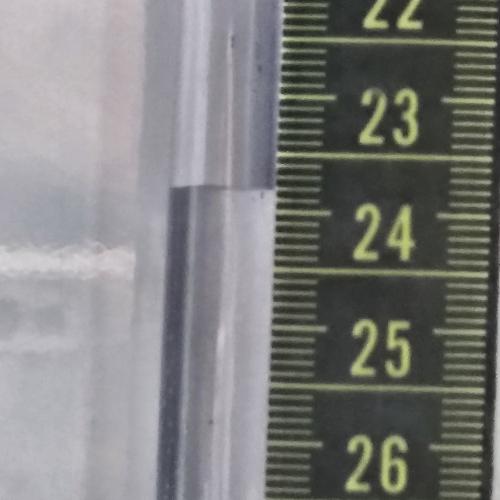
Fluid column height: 23.8 cm